Interaction volume radius: 10 \u00c5
Interaction volume height: 15 \u00c5
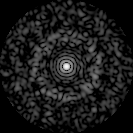
Disorder parameter: 0.8364